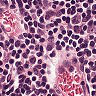
Metastatic tissue present: no